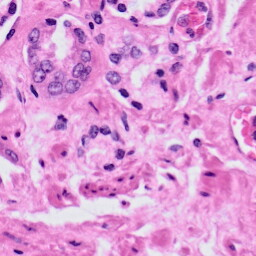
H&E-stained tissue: Prostate